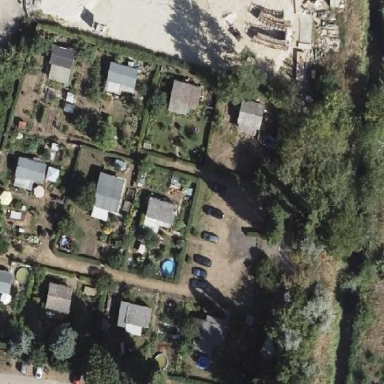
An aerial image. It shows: Allotments area.